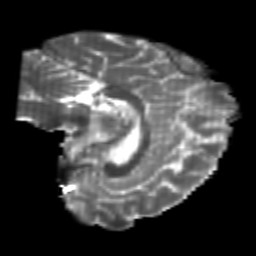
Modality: T2w
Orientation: sagittal
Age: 24
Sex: male
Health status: healthy
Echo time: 0.074 s